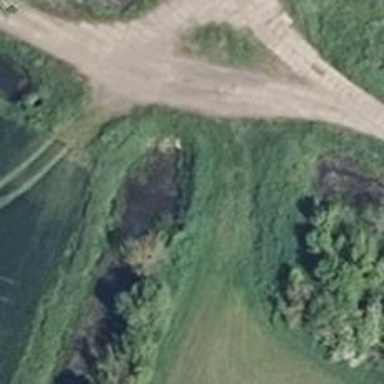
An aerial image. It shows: Culvert tunnel.